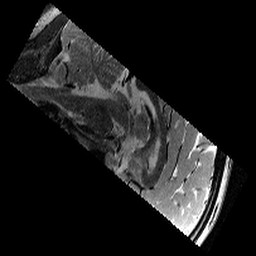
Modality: T2w
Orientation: sagittal
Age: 9
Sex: female
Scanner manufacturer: siemens
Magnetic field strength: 3 T
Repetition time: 9.23 s
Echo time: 0.067 s